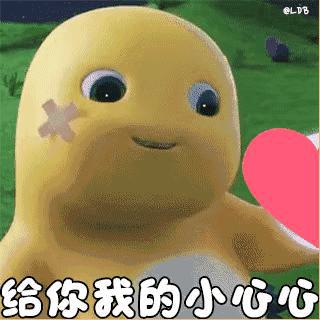
Label: nailong